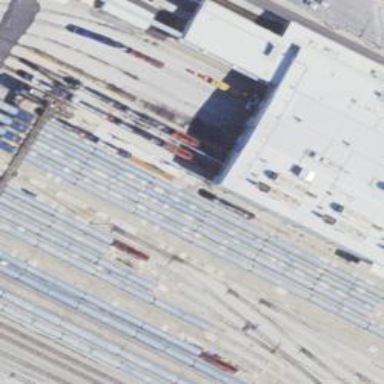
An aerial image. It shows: Railway yard used for servicing trains.